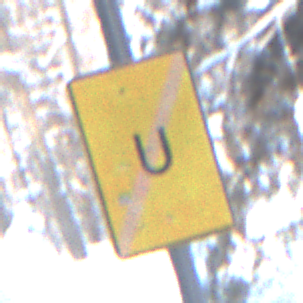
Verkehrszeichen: EndeUmleitung
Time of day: MorningAfternoon
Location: Outdoor (Nature)
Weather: Clear
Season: Winter
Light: Natural